Question: I am developing one message application in ios for iPhone .
i have one textview in which i have to write name of persons and on input space in uitextview i have to show the previously entered content in different text with different background .let me explain with image!

can anyone help me how can i achieve this kind of thing in my text view with CROSS MARK and on click of Cross Mark I want to delete that bubble?
so when user inputs the space after write some string in textview then it will convert with following view in green background with cross button..
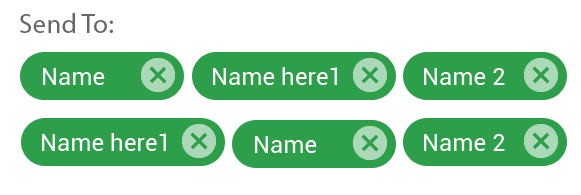
Answer: You want to use some type of token field. Search github. Something like <URL>.